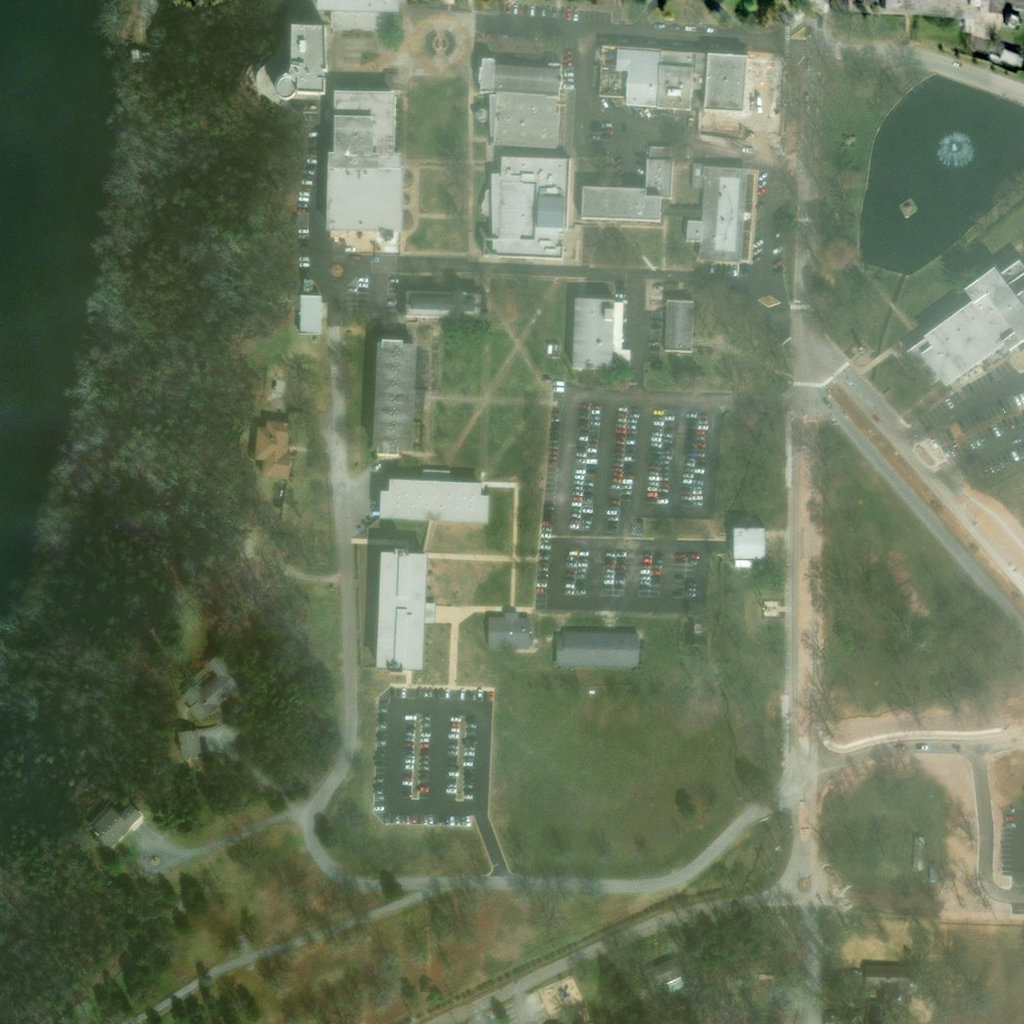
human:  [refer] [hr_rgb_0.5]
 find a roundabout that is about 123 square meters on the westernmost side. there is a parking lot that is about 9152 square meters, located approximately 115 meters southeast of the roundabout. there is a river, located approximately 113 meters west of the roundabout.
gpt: <box>[[31, 24, 34, 27, 0]]</box>

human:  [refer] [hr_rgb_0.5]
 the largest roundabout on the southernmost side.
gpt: <box>[[76, 84, 80, 88, 0]]</box>